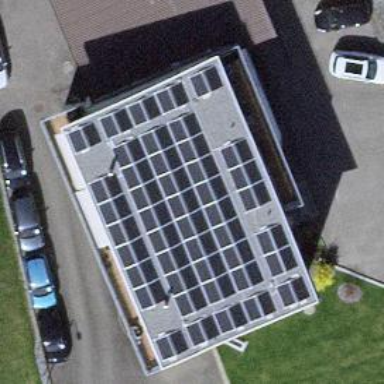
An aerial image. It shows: Solar power generator.